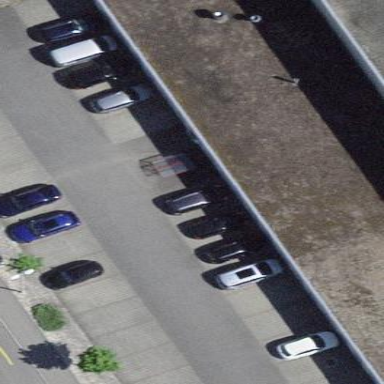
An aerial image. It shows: Parking area with asphalt surface.